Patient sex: F
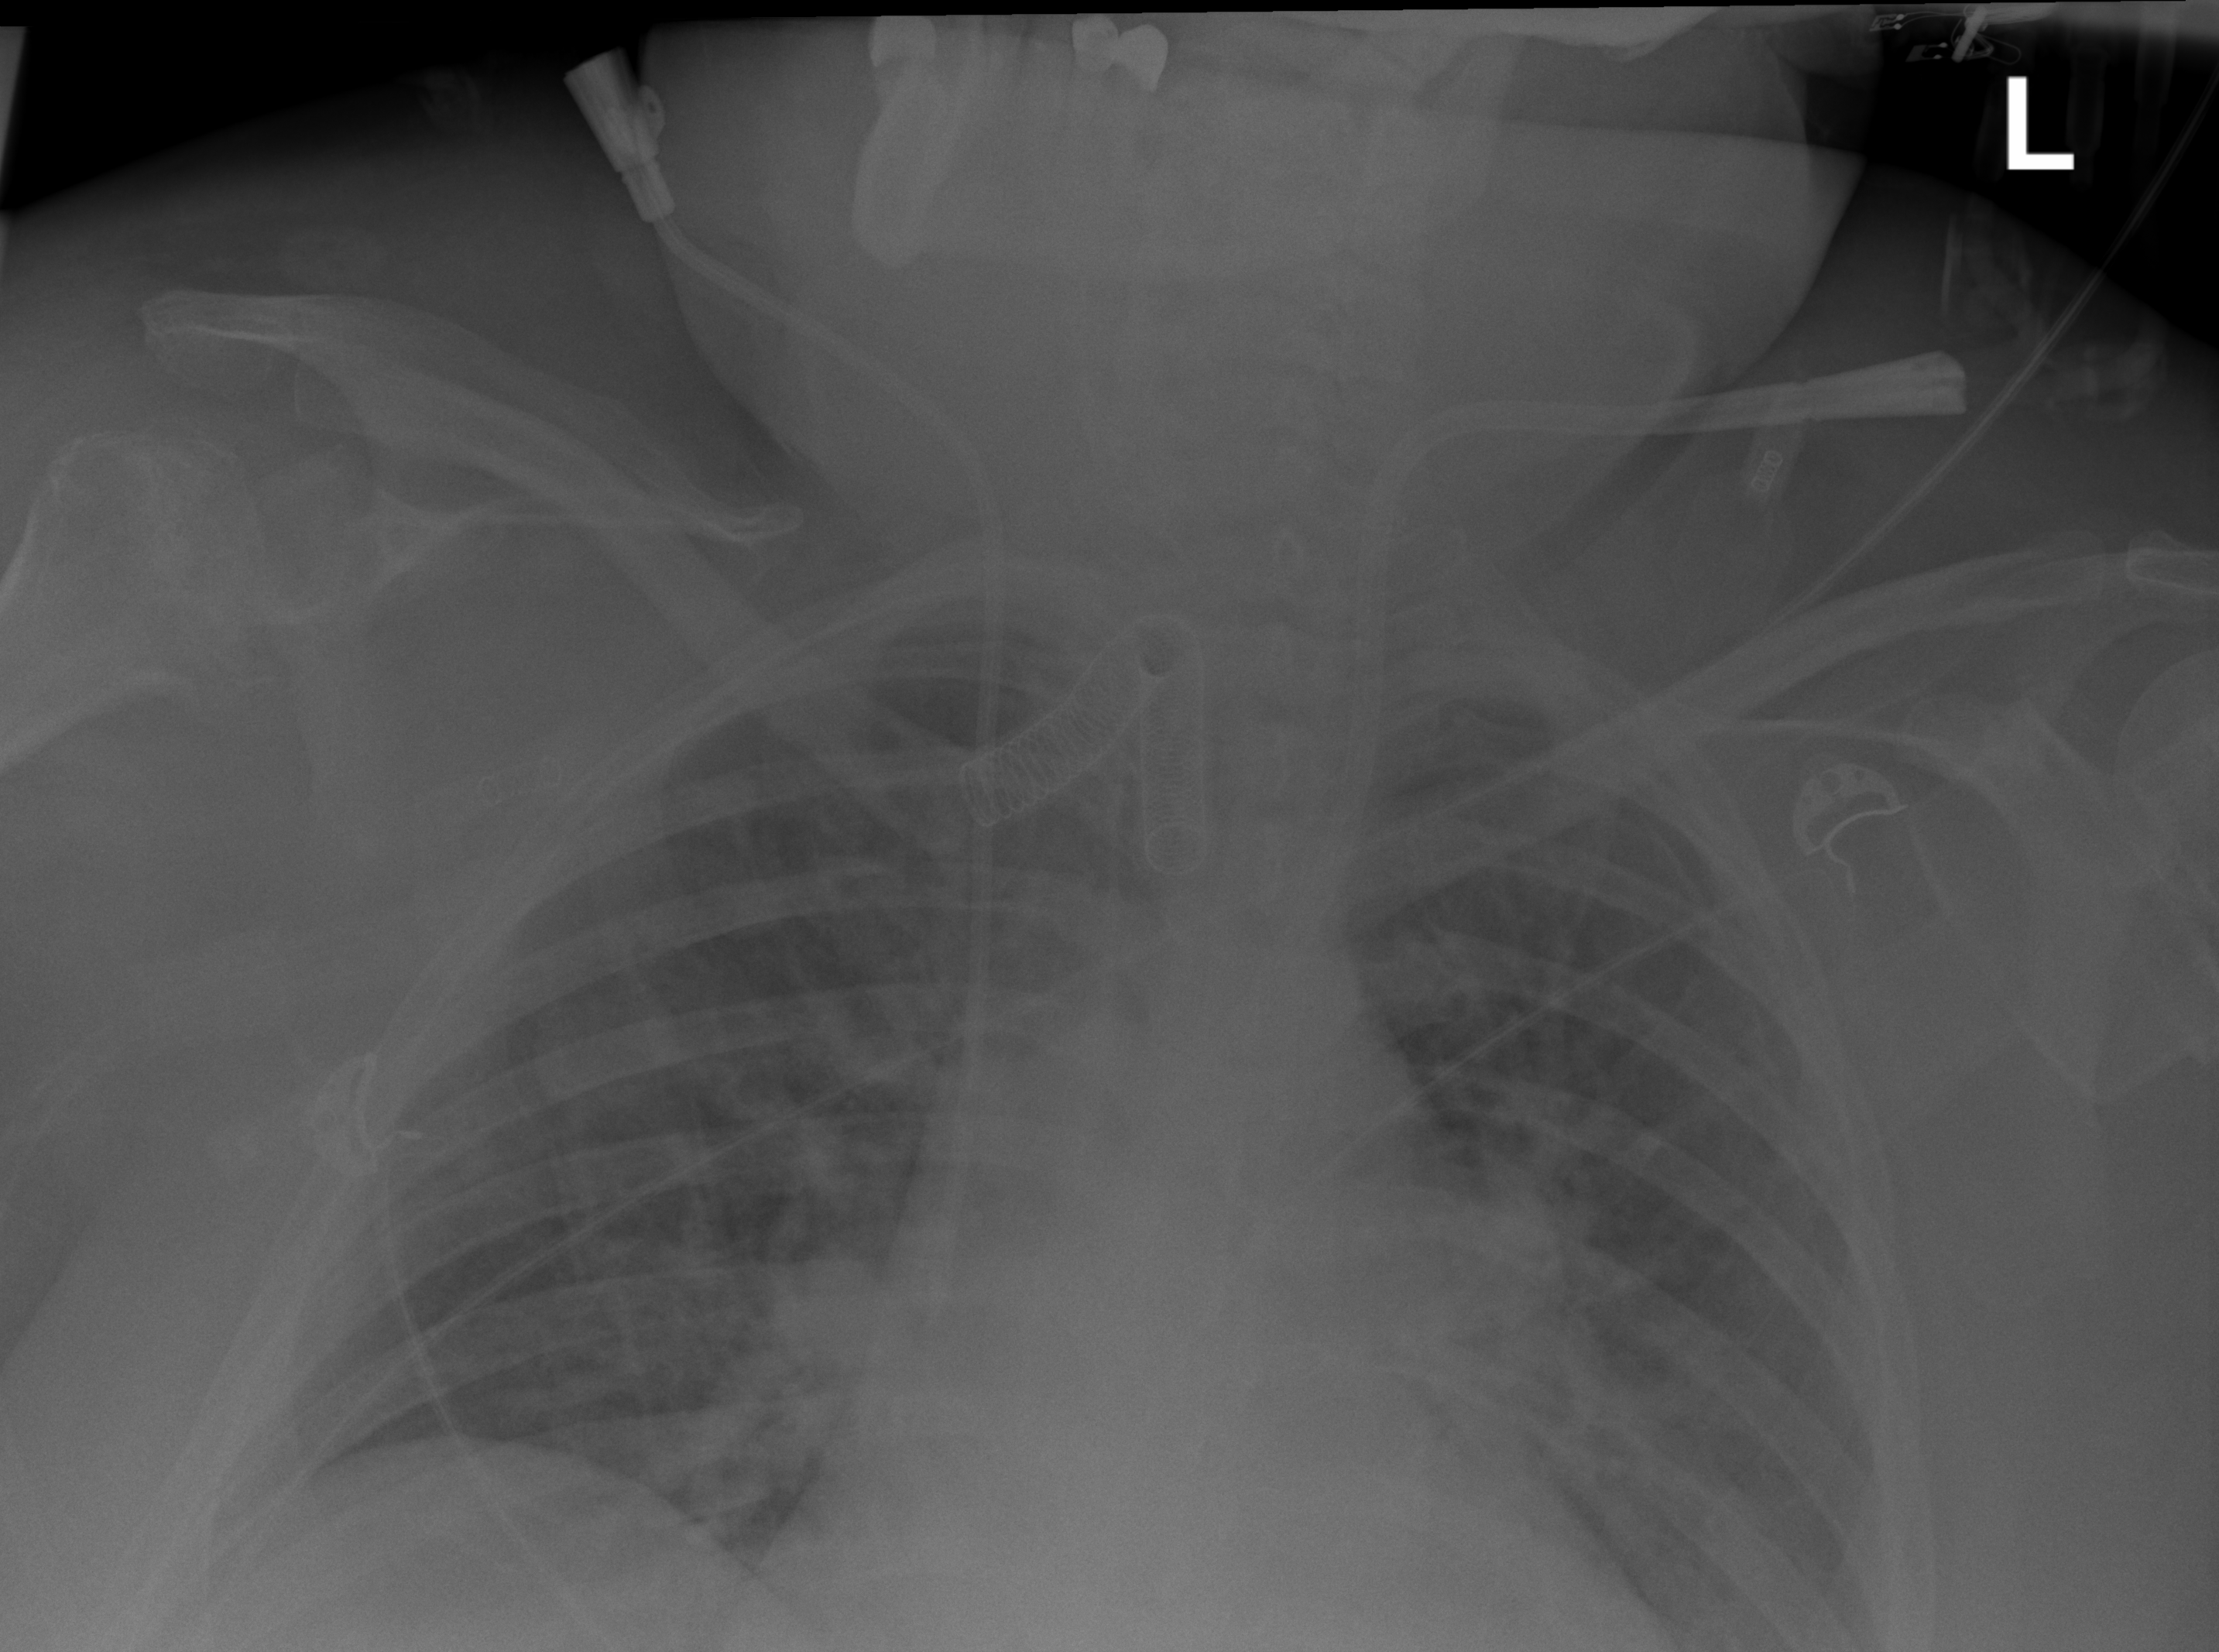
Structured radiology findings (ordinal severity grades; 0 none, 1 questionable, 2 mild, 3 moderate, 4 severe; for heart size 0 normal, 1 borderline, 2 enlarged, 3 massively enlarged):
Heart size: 2
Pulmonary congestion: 2
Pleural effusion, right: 0
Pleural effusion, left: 2
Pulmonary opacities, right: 2
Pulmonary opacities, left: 0
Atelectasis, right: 2
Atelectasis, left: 0